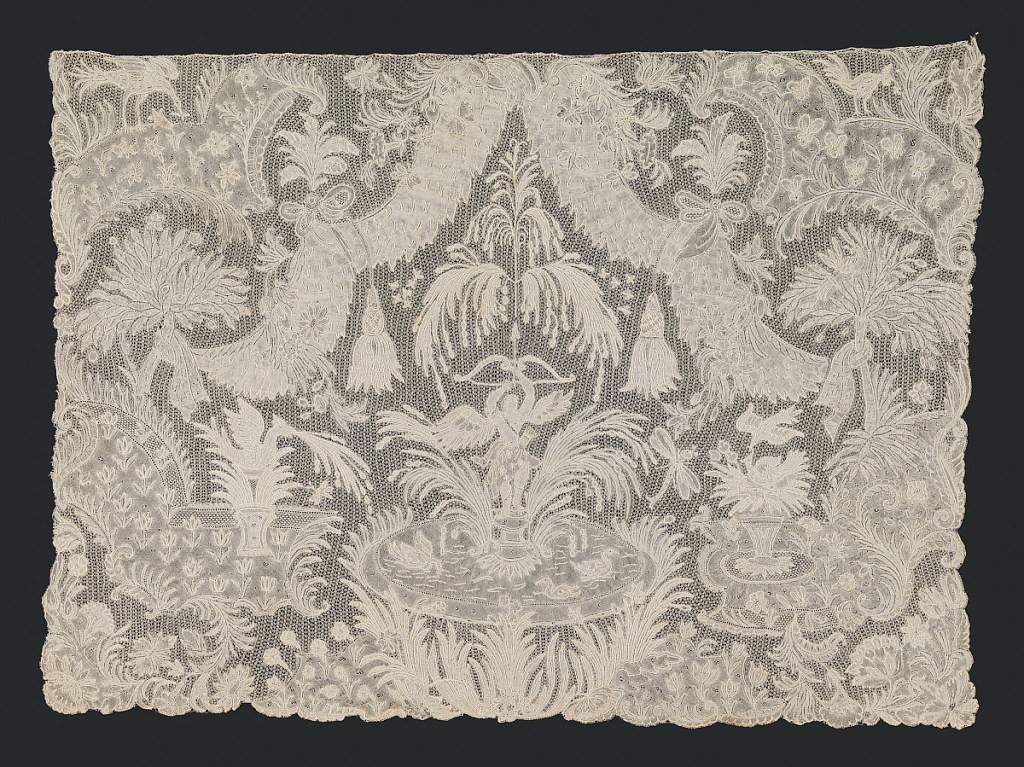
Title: Cravat end
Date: mid-18th century
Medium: linen Technique: bobbin lace, Brussels style
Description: Fine lace cravat end depicting Cupid with a bow and arrow standing in a fountain in which swans are swimming; surrounded by an elaborate framing of swags and tassels, exotic foliage and birds.